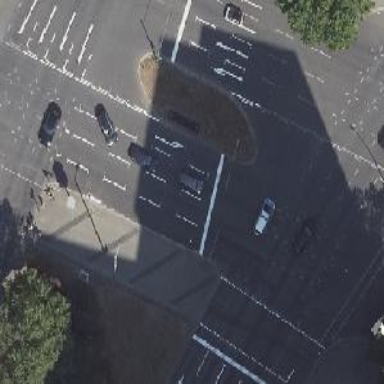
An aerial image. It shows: Road with traffic signals.